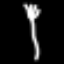
Label: fork